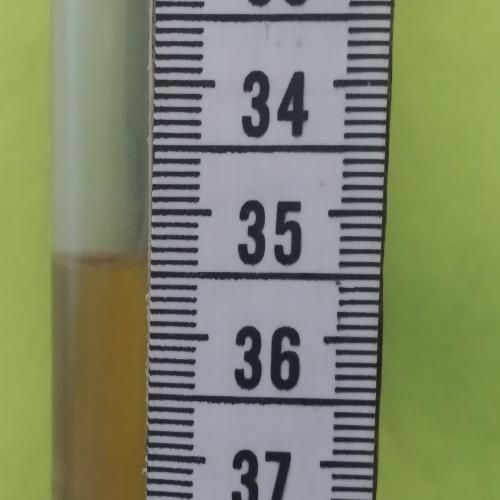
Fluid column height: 35.4 cm